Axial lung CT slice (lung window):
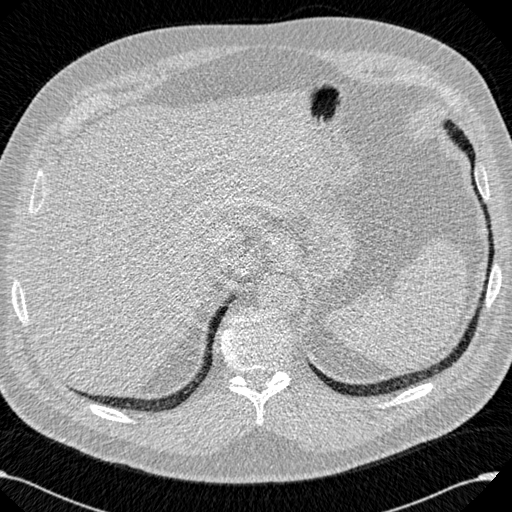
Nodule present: no